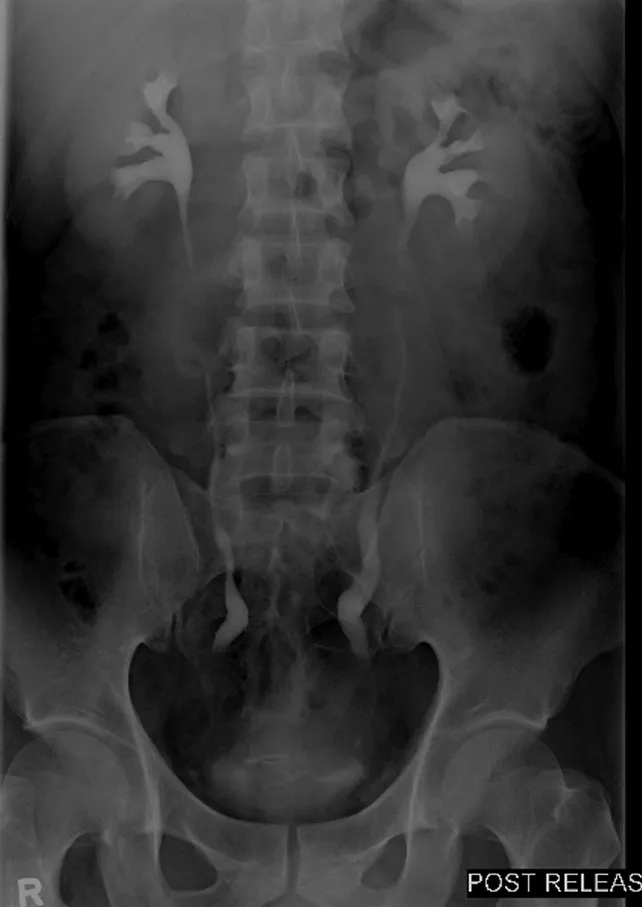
Intravenous urogram-stable patulous distal ureters with resolution of hydronephrosis.
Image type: radiology (x_ray)